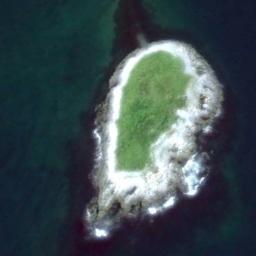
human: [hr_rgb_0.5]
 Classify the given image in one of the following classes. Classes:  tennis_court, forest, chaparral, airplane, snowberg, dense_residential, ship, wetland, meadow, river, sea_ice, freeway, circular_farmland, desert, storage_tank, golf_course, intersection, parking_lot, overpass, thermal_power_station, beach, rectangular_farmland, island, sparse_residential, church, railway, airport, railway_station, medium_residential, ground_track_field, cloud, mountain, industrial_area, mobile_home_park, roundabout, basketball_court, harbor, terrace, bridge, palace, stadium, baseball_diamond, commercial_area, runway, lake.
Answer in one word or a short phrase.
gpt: island